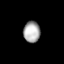
Tissue: lung
Cell type: Epithelial cells
Senescence score: 0.2014
Nuclear area (px): 349
Mean DAPI intensity: 168.862